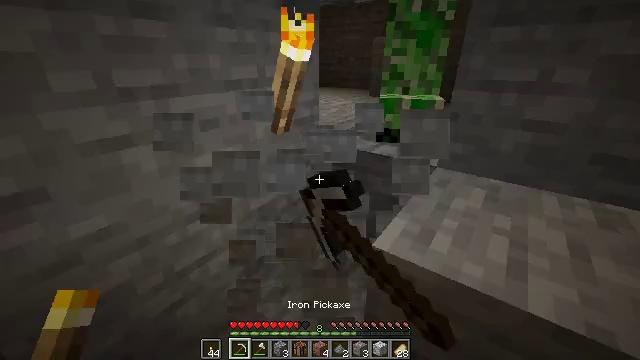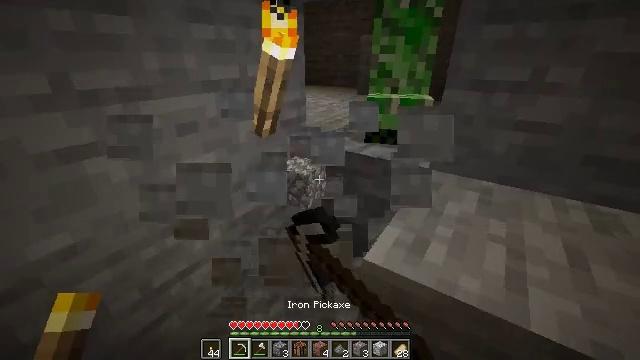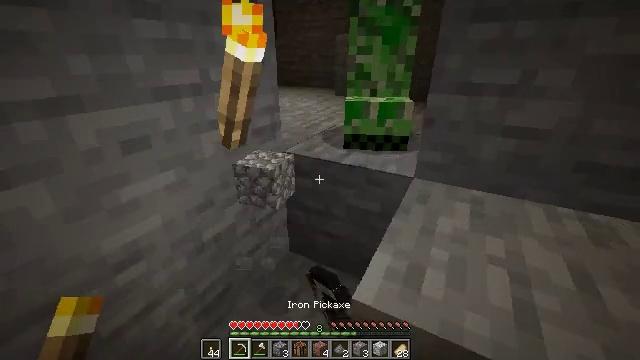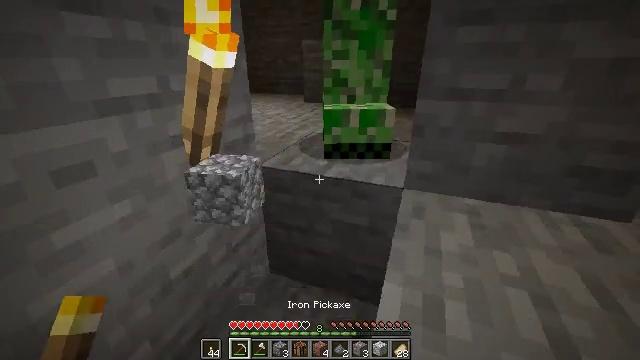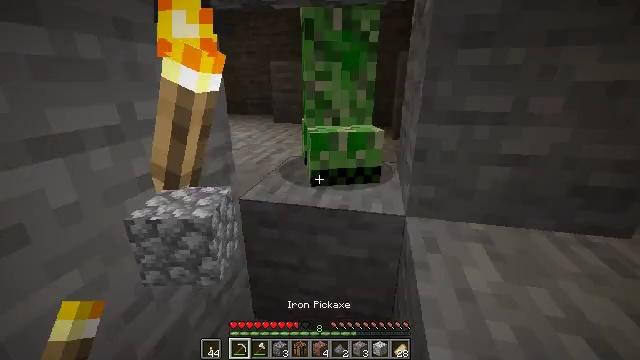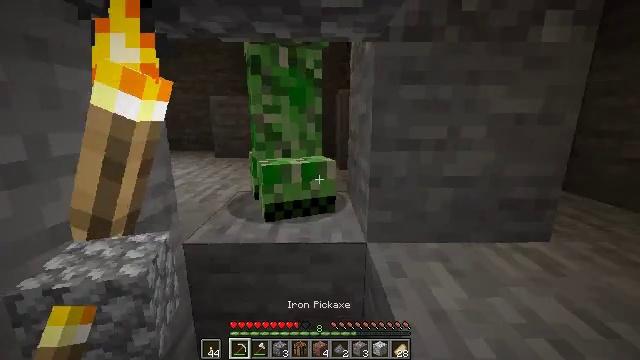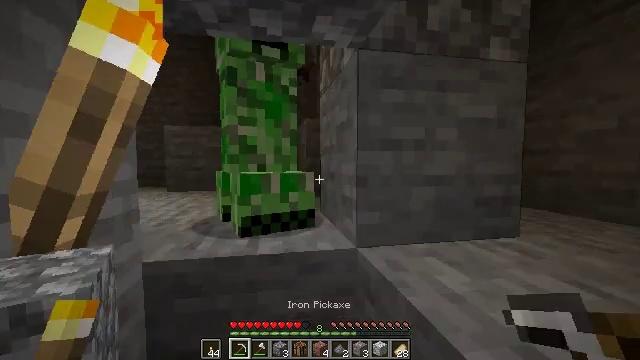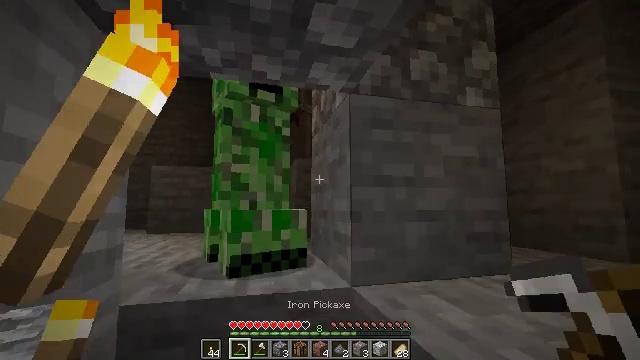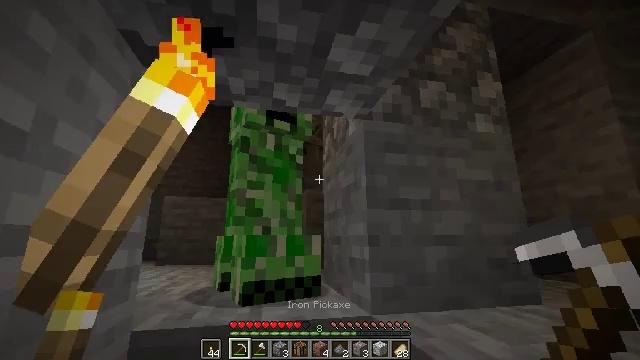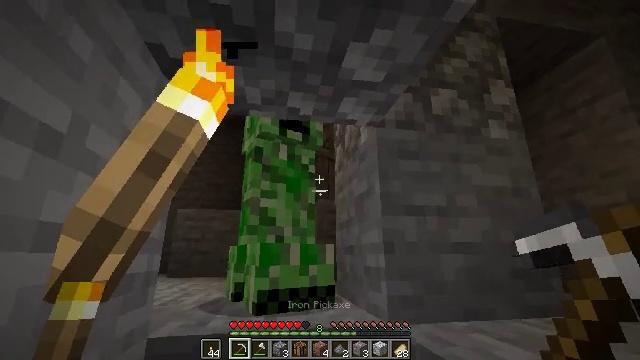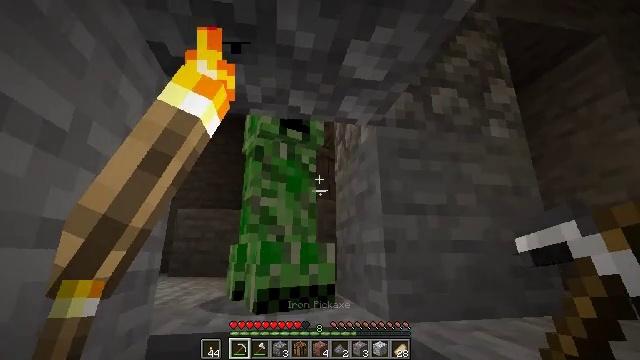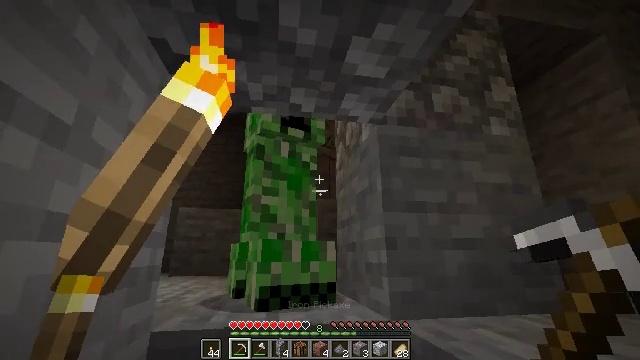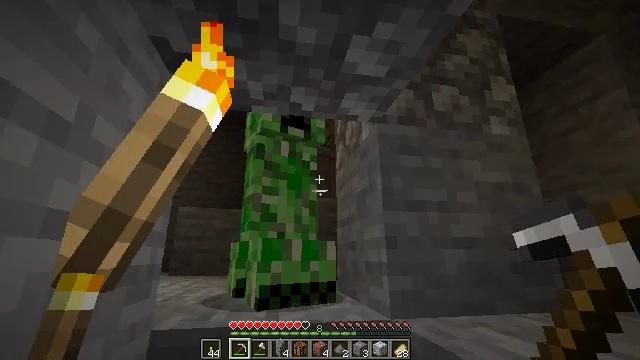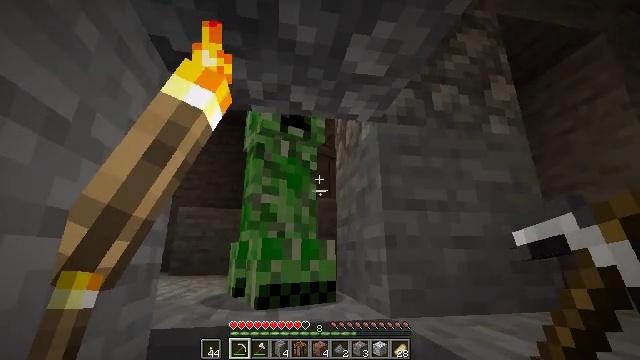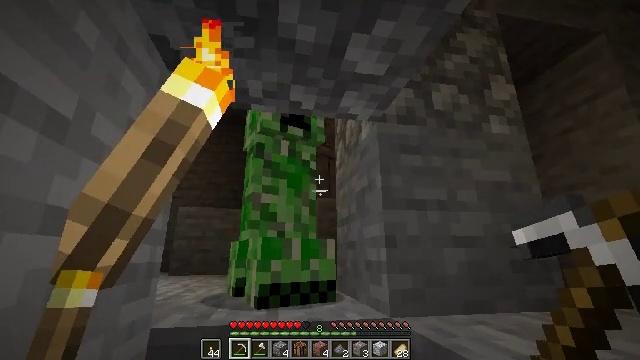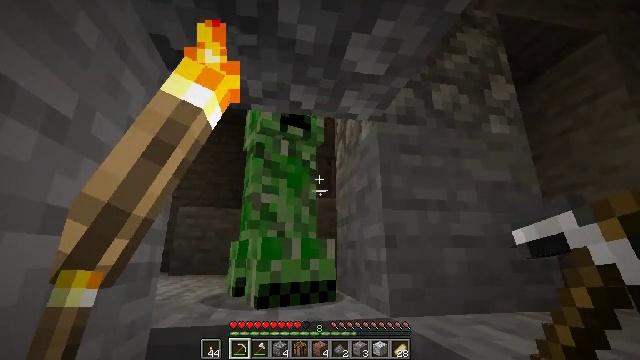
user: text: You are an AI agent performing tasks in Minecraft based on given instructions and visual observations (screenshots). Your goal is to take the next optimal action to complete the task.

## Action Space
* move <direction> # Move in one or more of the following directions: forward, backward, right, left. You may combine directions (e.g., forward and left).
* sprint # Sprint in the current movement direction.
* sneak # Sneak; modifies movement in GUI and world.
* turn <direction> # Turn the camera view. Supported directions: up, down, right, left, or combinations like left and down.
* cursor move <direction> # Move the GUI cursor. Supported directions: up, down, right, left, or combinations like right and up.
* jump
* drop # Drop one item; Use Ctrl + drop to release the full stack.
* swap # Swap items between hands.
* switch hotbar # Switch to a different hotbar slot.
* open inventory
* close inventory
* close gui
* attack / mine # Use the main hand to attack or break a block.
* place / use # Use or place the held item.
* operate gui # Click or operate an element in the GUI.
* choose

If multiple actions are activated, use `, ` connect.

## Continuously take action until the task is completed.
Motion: motion action
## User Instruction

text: Combat the creeper.
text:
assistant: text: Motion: move forward, turn right
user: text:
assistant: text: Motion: move forward and move left, turn right
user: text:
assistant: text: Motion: move forward and move left, turn right and up
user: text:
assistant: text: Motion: move forward and move left, sneak, turn right and up
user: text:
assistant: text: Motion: move forward and move left, sneak, turn right and up
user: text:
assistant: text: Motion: move left, sneak, turn right and up
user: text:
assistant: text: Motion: sneak, turn right and up
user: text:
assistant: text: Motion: sneak, turn left and up
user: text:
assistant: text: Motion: sneak, turn left and up
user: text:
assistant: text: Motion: sneak
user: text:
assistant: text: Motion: sneak
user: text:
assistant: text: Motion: sneak
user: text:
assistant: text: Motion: sneak
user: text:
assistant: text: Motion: sneak
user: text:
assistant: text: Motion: sneak
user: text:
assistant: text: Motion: sneak
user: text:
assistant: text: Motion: sneak
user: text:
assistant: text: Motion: sneak
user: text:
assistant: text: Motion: sneak
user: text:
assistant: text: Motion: sneak, turn right
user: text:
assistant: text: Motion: sneak, turn right
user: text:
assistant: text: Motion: sneak, turn right
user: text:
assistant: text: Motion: sneak, turn right
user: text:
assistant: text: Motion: sneak
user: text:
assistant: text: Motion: sneak
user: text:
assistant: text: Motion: sneak
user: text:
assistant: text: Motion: sneak
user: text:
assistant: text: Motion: sneak
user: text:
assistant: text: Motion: sneak, turn left
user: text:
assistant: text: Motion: sneak, turn left and up